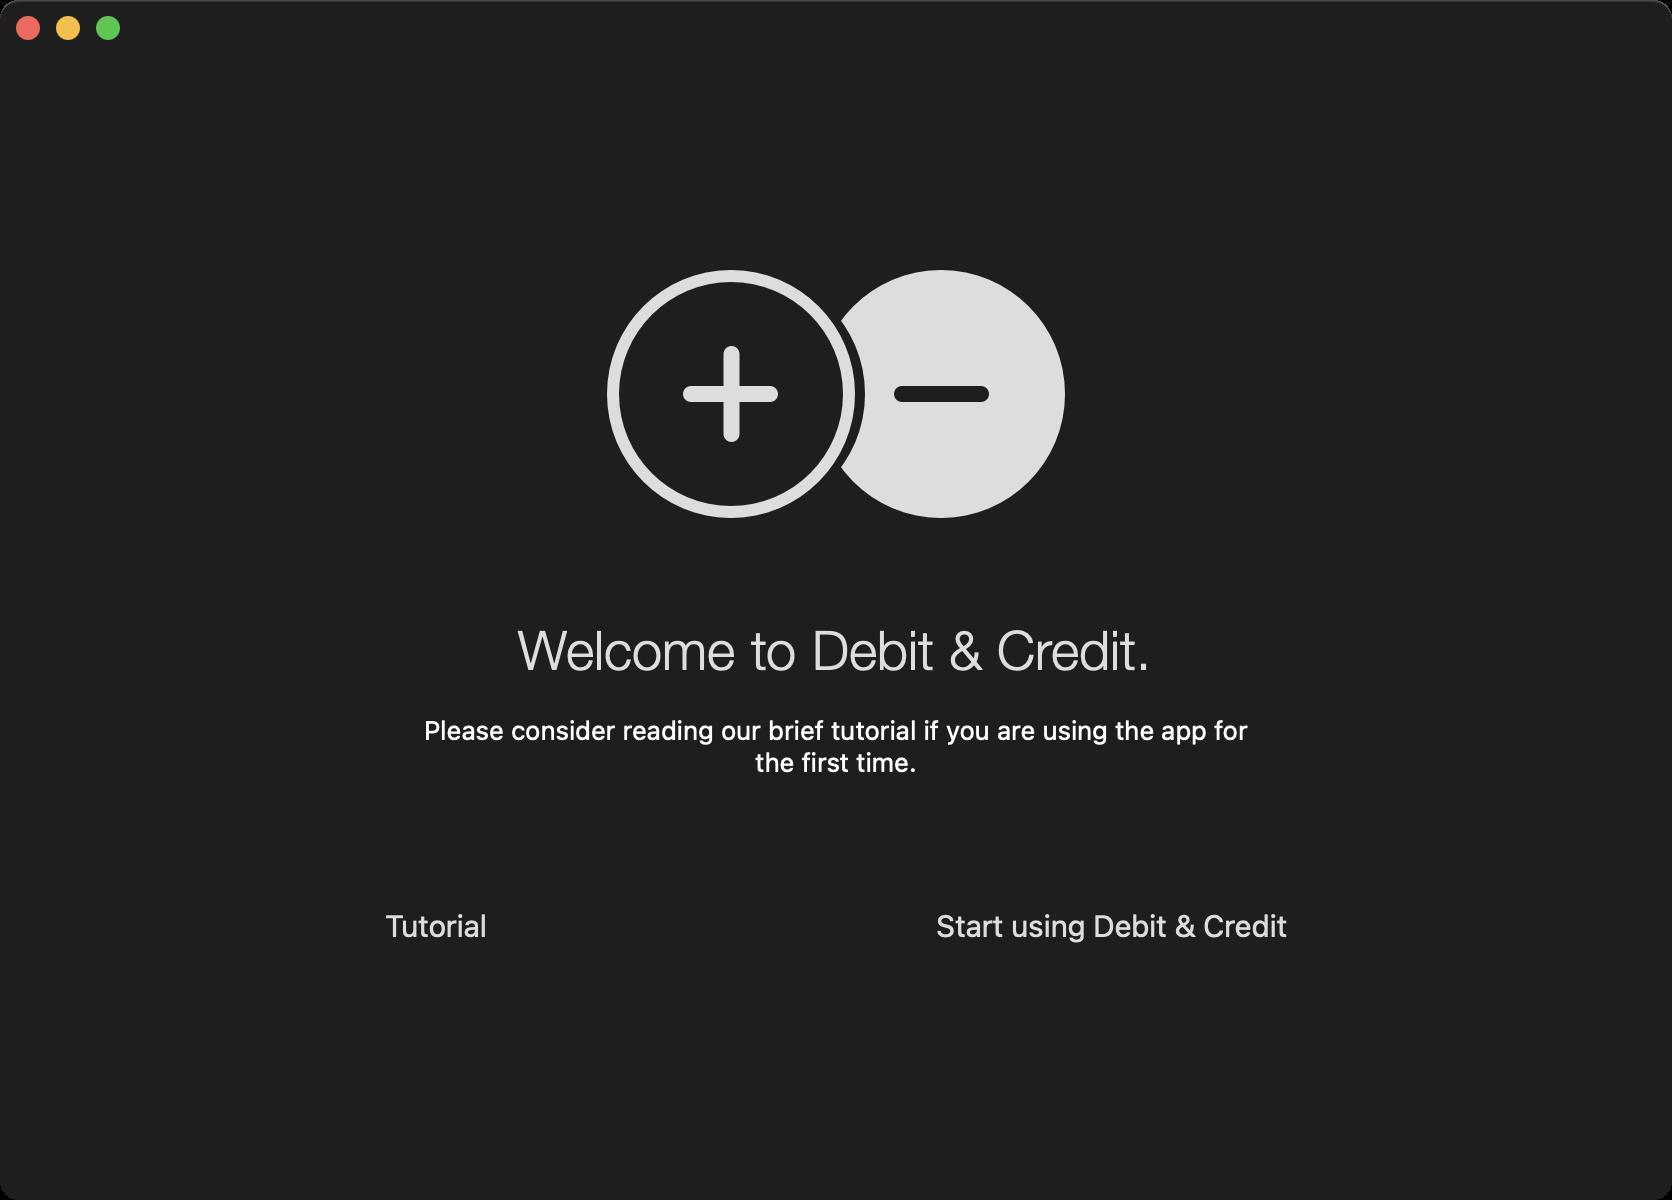
Accessibility tree:
{"name": "", "role": "AXWindow", "description": null, "role_description": "standard window", "value": null, "position": "446.00;187.00", "size": "836;600", "children": [{"name": null, "role": "AXStaticText", "description": null, "role_description": "text", "value": "Please consider reading our brief tutorial if you are using the app for the first time.", "position": "200.50;357.00", "size": "435;32", "children": []}, {"name": null, "role": "AXStaticText", "description": null, "role_description": "text", "value": "Welcome to Debit & Credit.", "position": "155.50;309.00", "size": "525;40", "children": []}, {"name": "Start_using_Debit_&_Credit", "role": "AXButton", "description": null, "role_description": "button", "value": null, "position": "463.50;447.00", "size": "180;32", "children": []}, {"name": null, "role": "AXImage", "description": "WelcomeIcon", "role_description": "image", "value": null, "position": "303.00;135.00", "size": "230;124", "children": []}, {"name": "Tutorial", "role": "AXButton", "description": null, "role_description": "button", "value": null, "position": "192.50;447.00", "size": "55;32", "children": []}, {"name": null, "role": "AXButton", "description": null, "role_description": "close button", "value": null, "position": "7.00;6.00", "size": "14;16", "children": []}, {"name": null, "role": "AXButton", "description": null, "role_description": "full screen button", "value": null, "position": "47.00;6.00", "size": "14;16", "children": [{"name": null, "role": "AXGroup", "description": null, "role_description": "group", "value": null, "position": "47.00;6.00", "size": "14;16", "children": []}]}, {"name": null, "role": "AXButton", "description": null, "role_description": "minimize button", "value": null, "position": "27.00;6.00", "size": "14;16", "children": []}]}